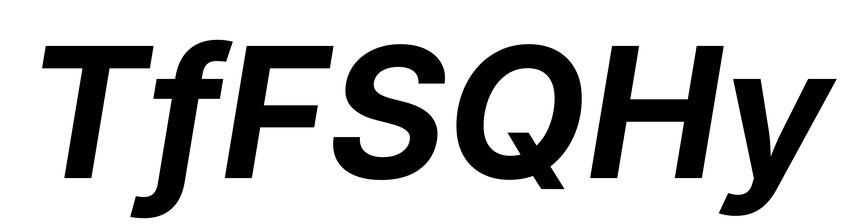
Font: Inter-Italic_Bold_Italic